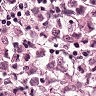
Metastatic tissue present: yes